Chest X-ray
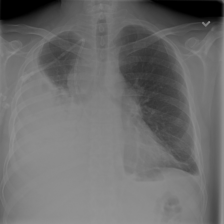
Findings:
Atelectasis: negative
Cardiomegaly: negative
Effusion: negative
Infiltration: negative
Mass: negative
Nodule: negative
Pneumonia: negative
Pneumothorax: negative
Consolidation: negative
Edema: negative
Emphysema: negative
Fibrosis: negative
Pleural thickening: negative
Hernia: negative